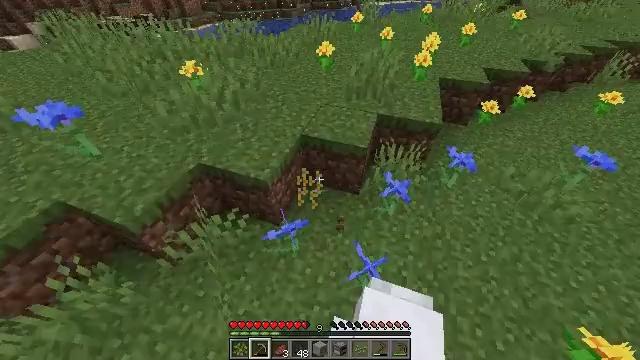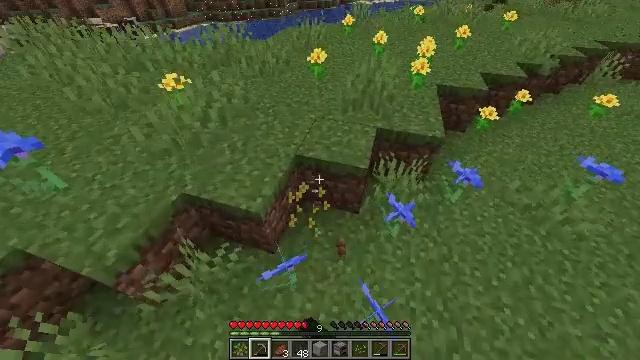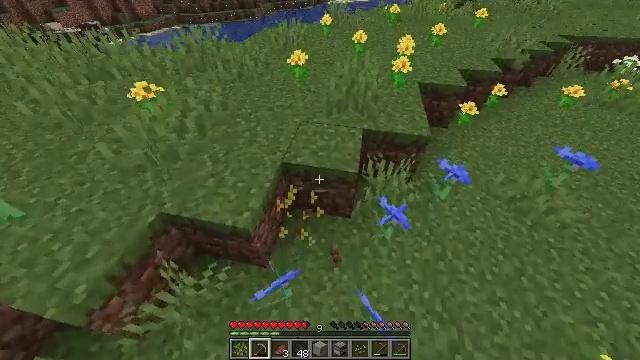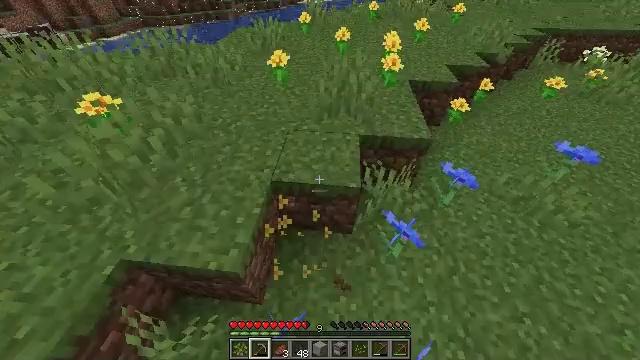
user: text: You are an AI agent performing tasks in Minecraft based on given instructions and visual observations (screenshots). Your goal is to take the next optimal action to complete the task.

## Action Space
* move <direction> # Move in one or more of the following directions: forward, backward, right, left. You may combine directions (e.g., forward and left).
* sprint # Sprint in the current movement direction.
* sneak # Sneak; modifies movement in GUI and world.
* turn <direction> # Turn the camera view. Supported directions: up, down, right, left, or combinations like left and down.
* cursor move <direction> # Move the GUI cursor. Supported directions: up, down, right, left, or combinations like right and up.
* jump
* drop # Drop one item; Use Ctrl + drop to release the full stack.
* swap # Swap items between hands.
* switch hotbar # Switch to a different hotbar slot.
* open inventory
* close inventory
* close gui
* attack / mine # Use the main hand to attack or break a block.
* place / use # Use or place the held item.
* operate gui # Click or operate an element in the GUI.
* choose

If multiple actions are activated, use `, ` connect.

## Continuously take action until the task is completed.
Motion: motion action
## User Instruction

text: Gather dandelions in the field.
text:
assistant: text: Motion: move forward, turn right, attack / mine, jump
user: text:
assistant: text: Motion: move forward, turn right
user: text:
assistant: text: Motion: turn right
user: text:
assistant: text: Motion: no_op